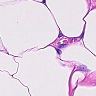
Metastatic tissue present: no